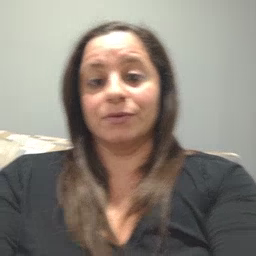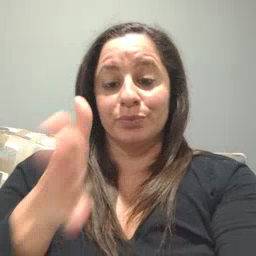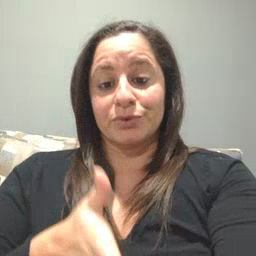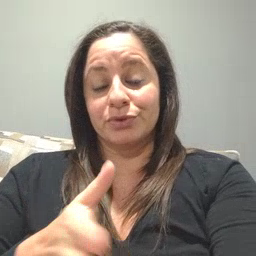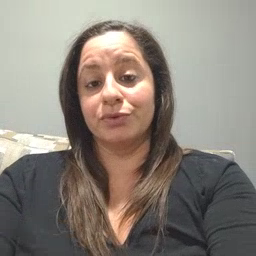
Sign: person